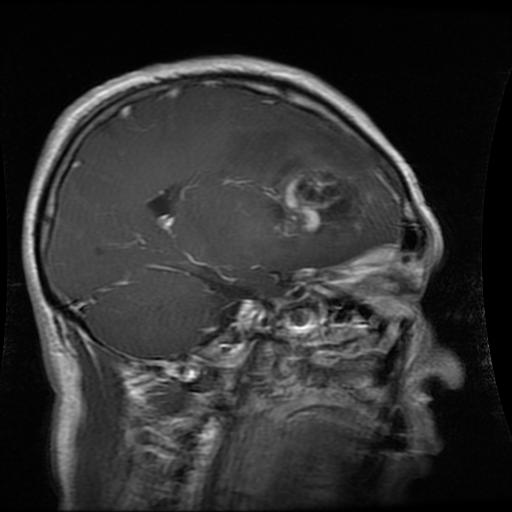
Label: glioma